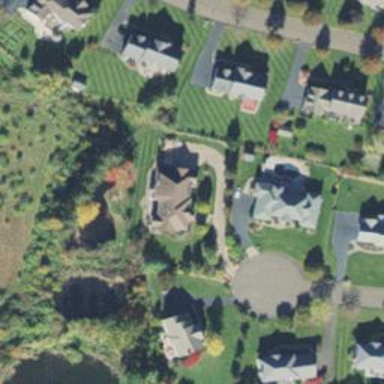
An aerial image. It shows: Residential driveway serving as service road.